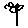
Label: flower